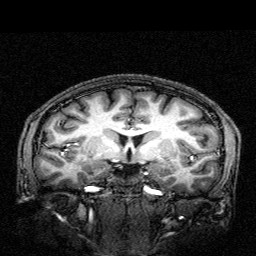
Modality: T1w
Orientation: sagittal
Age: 25
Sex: male